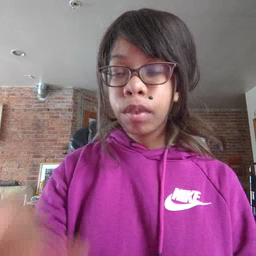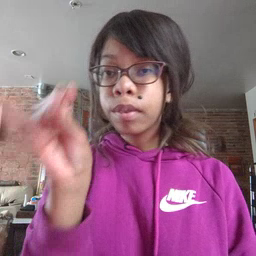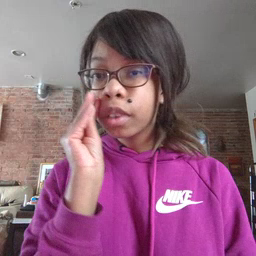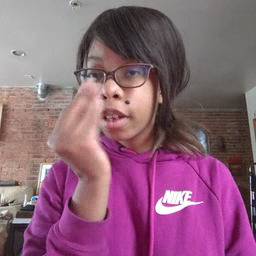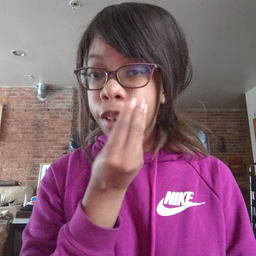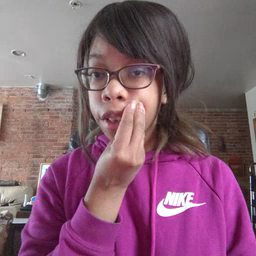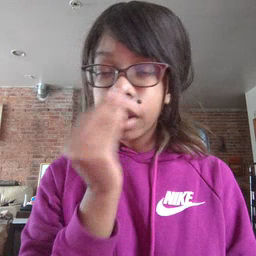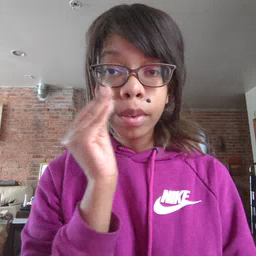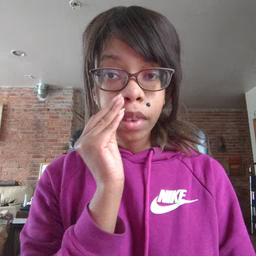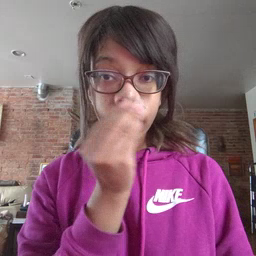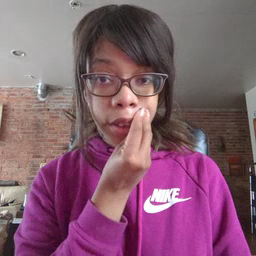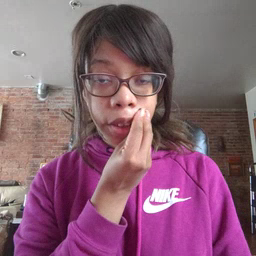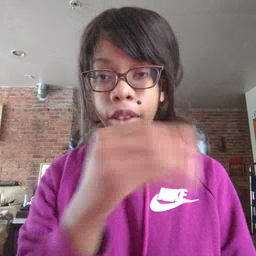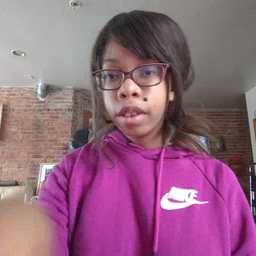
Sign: flower